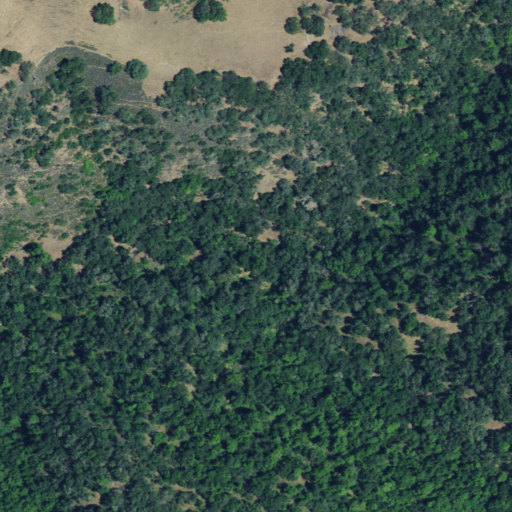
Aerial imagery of valley in California named Brushy Canyon containing mixed forest, shrub, evergreen forest, and grassland